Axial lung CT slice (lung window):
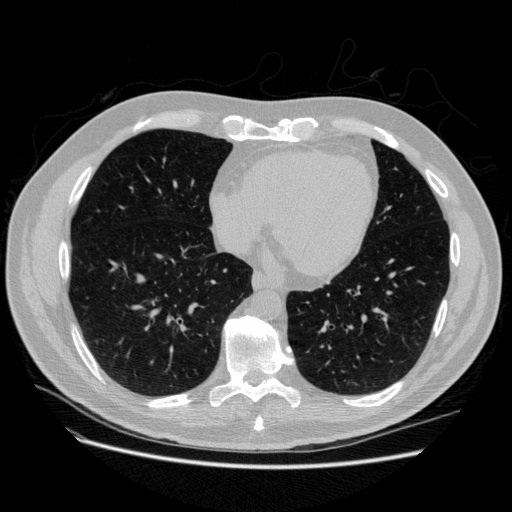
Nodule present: no